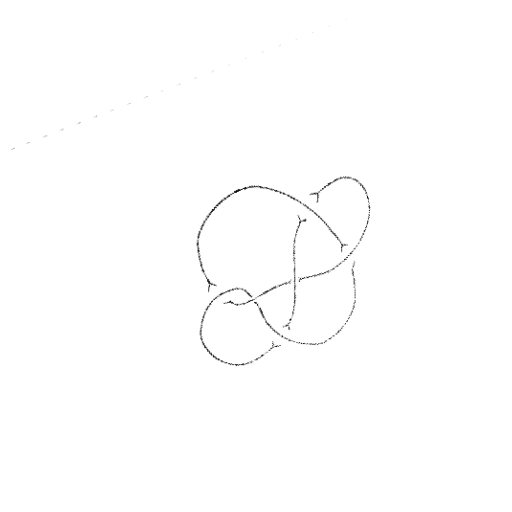
Crossing number: 6